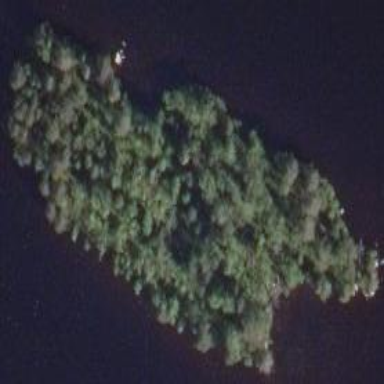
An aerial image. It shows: Islet surrounded by woodland.